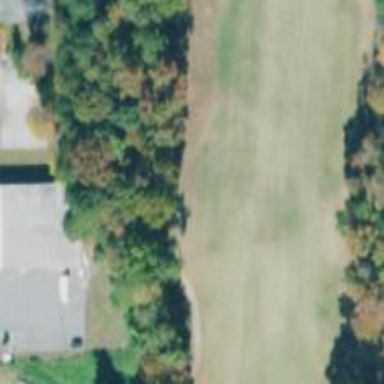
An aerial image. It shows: Service road used as golf cart path.